Question: I have a table countries, and I want to display all the neighbouring countries to Sweden, and I got two problems.
My code is like this:
'''
SELECT b.cntry_name
FROM countries as a
JOIN countries as b
ON ST_Distance(a.the_geom,b.the_geom)<10000
WHERE a.cntry_name='Sweden'
GROUP BY b.cntry_name
'''
It returned a table looks like this:

I want to delete Sweden from this table, so I tried to use 'NOT EXISTS':
'''
SELECT b.cntry_name
FROM countries as a
JOIN countries as b
ON ST_Distance(a.the_geom,b.the_geom)<10000
WHERE a.cntry_name='Sweden' AND NOT EXISTS(SELECT b.cntry_name FROM b WHERE b.cntry_name='Sweden')
GROUP BY b.cntry_name
'''
However, this returned a blank webpage(I'm doing PostGIS online),which means there's something wrong in my code.
So the first question is, how can I delete the row Sweden after the selection?
Same thing happened when I tried to add 'countries.svg' after 'b.cntry_name':
'''
SELECT b.cntry_name,countries.svg
FROM countries as a
JOIN countries as b
ON ST_Distance(a.the_geom,b.the_geom)<10000
WHERE a.cntry_name='Sweden'
GROUP BY b.cntry_name
'''
This also returned a blank webpage. Any tips where I went wrong when tried to display svg?
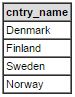
Answer: No need for NOT EXISTS:
'''
SELECT b.cntry_name
FROM countries as a
JOIN countries as b
ON ST_Distance(a.the_geom,b.the_geom)<10000
WHERE a.cntry_name='Sweden'
AND a.cntry_name <> b.cntry_name
--GROUP BY b.cntry_name -- should work without GROUP BY
'''